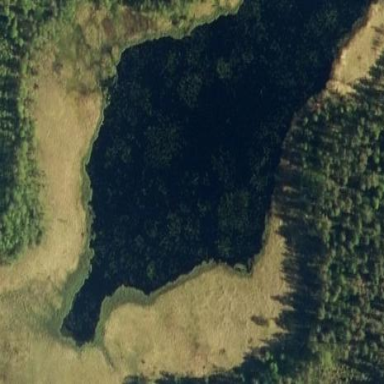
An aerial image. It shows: Marsh wetland.